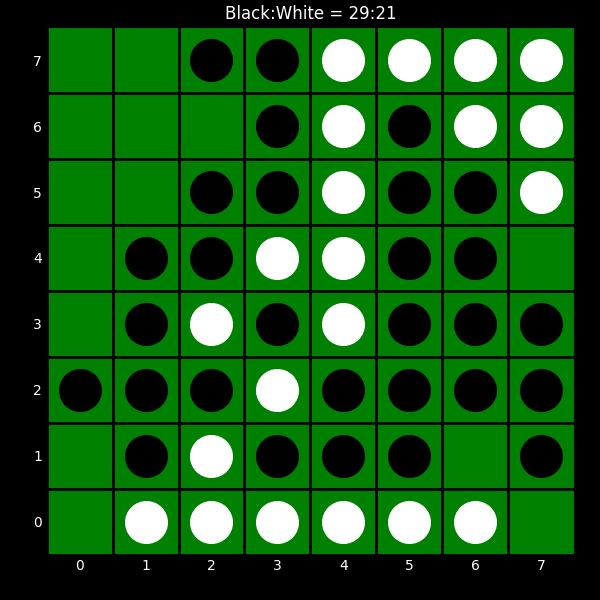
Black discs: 29
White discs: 21